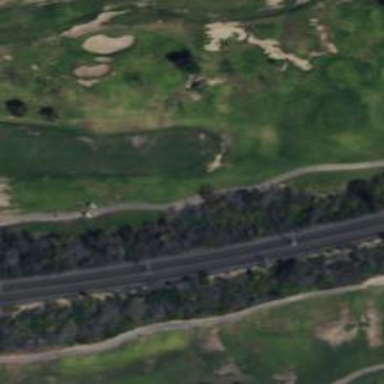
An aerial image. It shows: Golf cartpath that is also road path.